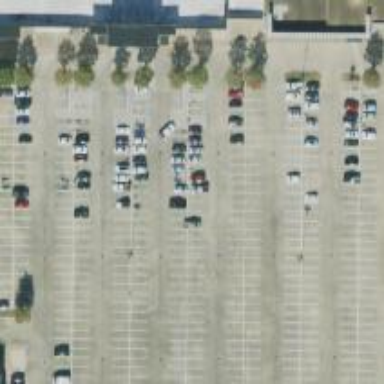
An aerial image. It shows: Parking space.